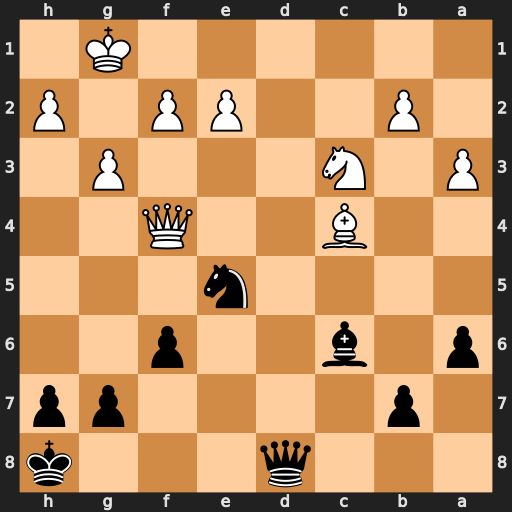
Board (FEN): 3q3k/1p4pp/p1b2p2/4n3/2B2Q2/P1N3P1/1P2PP1P/6K1
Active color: b
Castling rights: -
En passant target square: -
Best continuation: g5 Qe3 Nxc4